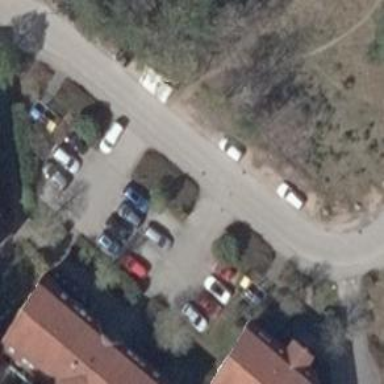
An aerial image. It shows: Parking aisle designated as service road.